Question: according to <URL>, however there was no info on what to do if it doesn't work.
I'm working on an external c++ makefile project, using Xcode only to make coding and debugging easier. The project is compiling and running correctly. I'm using a framework called COIN-BCP, which is fully doxygen documented. I can also create the doxygen html documentation from the terminal, it works fine. However, in the quick help in Xcode it doesn't show up
My questions are:
1. Do I have to turn on any extra settings in Xcode to make this work?
2. Does the makefile project have anything to do with the problem? I'm not exactly sure when Xcode is supposed to interpret the doxygen comments. During compilation?
3. Does anyone have a working makefile project, where the quick help documentation works?
4. Any suggestions how I could fix this? Also, I'd be happy to try any workarounds.
Thanks in advance!
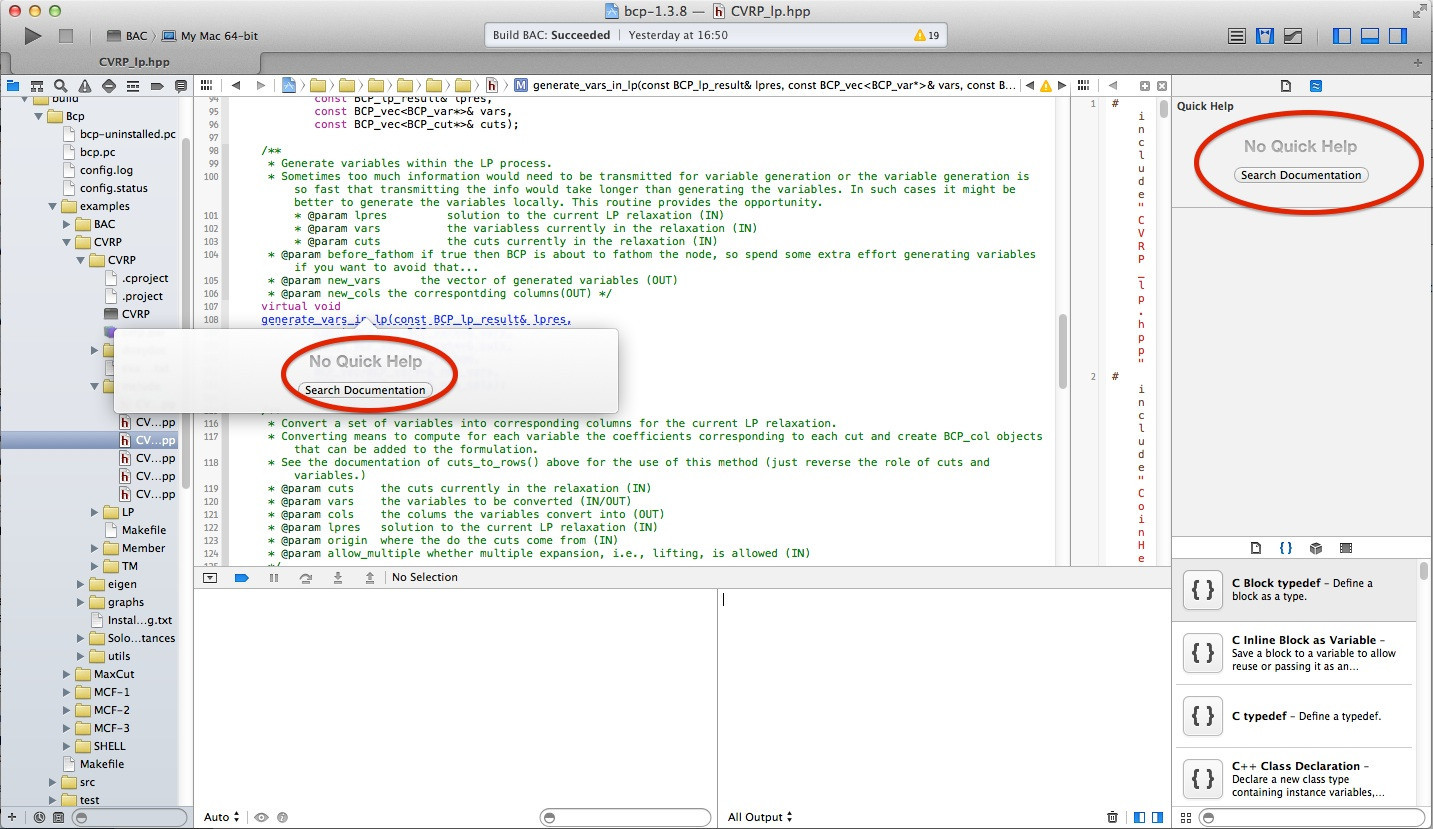
Answer: I have managed to solve this by following <URL>.